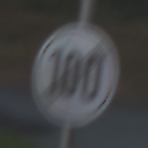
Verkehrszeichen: EndeGeschwindigkeit100
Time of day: SunriseSunset
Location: Outdoor (RoadRail)
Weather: PartlyCloudy
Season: NotSpecified
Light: Natural